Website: bh-photo
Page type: payment
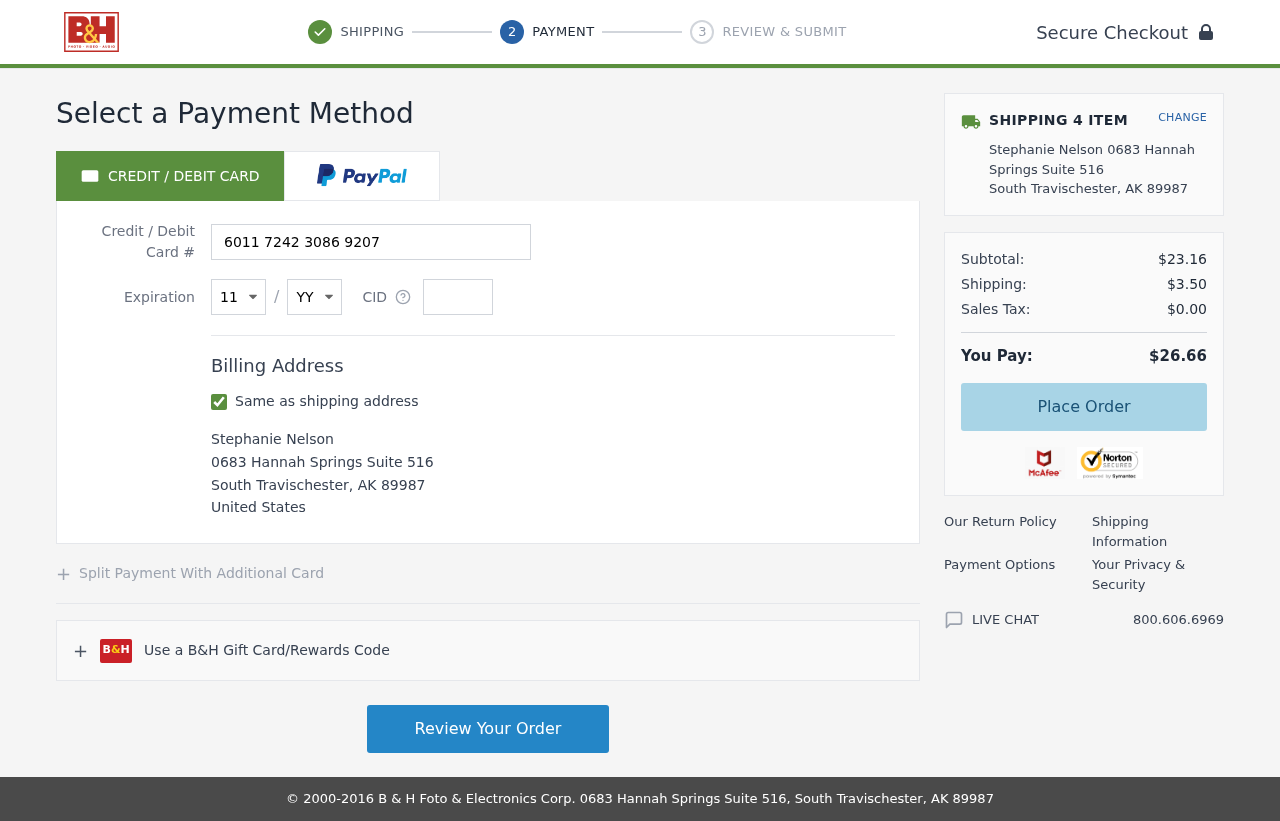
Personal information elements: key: PII_CARD_CVV
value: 054
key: PII_CARD_EXPIRY_MONTH
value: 11
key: PII_CARD_EXPIRY_YEAR
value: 27
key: PII_CARD_NUMBER
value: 6011 7242 3086 9207
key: PII_CITY
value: South Travischester
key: PII_COUNTRY
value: United States
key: PII_FULLNAME
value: Stephanie Nelson
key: PII_POSTCODE
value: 89987
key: PII_STATE_ABBR
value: AK
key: PII_STREET
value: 0683 Hannah Springs Suite 516
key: PII_FULLNAME2
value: Stephanie Nelson
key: PII_STREET2
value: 0683 Hannah Springs Suite 516
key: PII_CITY2
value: South Travischester
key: PII_STATE_ABBR2
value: AK
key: PII_POSTCODE2
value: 89987
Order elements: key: ORDER_NUM_ITEMS
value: SHIPPING 4 ITEM
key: ORDER_SUBTOTAL
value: $23.16
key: ORDER_SHIPPING_COST
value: $3.50
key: ORDER_TAX
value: $0.00
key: ORDER_TOTAL
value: $26.66